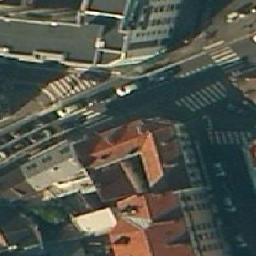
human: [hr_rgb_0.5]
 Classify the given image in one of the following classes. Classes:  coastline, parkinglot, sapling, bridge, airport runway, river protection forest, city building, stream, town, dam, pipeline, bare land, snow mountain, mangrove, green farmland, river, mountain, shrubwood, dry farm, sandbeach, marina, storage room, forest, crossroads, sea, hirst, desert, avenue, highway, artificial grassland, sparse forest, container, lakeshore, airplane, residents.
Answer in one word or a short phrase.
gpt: city building